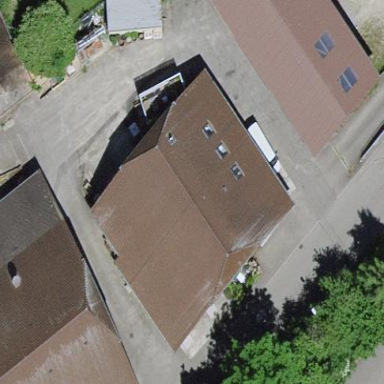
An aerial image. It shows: Farm building.